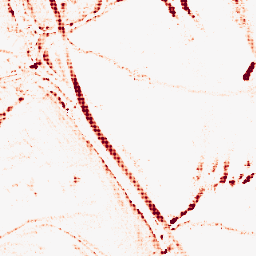
Category: morphological
Decomposition family: morphological_rect
Decomposition parameters: operation: opening
width: 10
height: 5
Upsampling method: sinc_blackman
Upsampling parameters: scale: 4
kernel_size: 4
Upsampling scale: 4